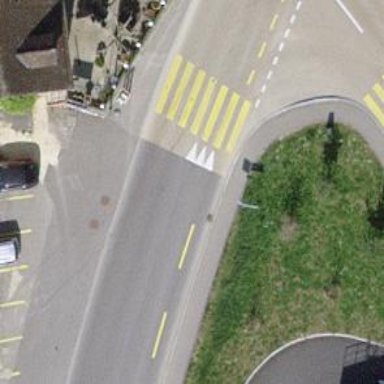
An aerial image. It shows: Marked road crossing.